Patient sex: M
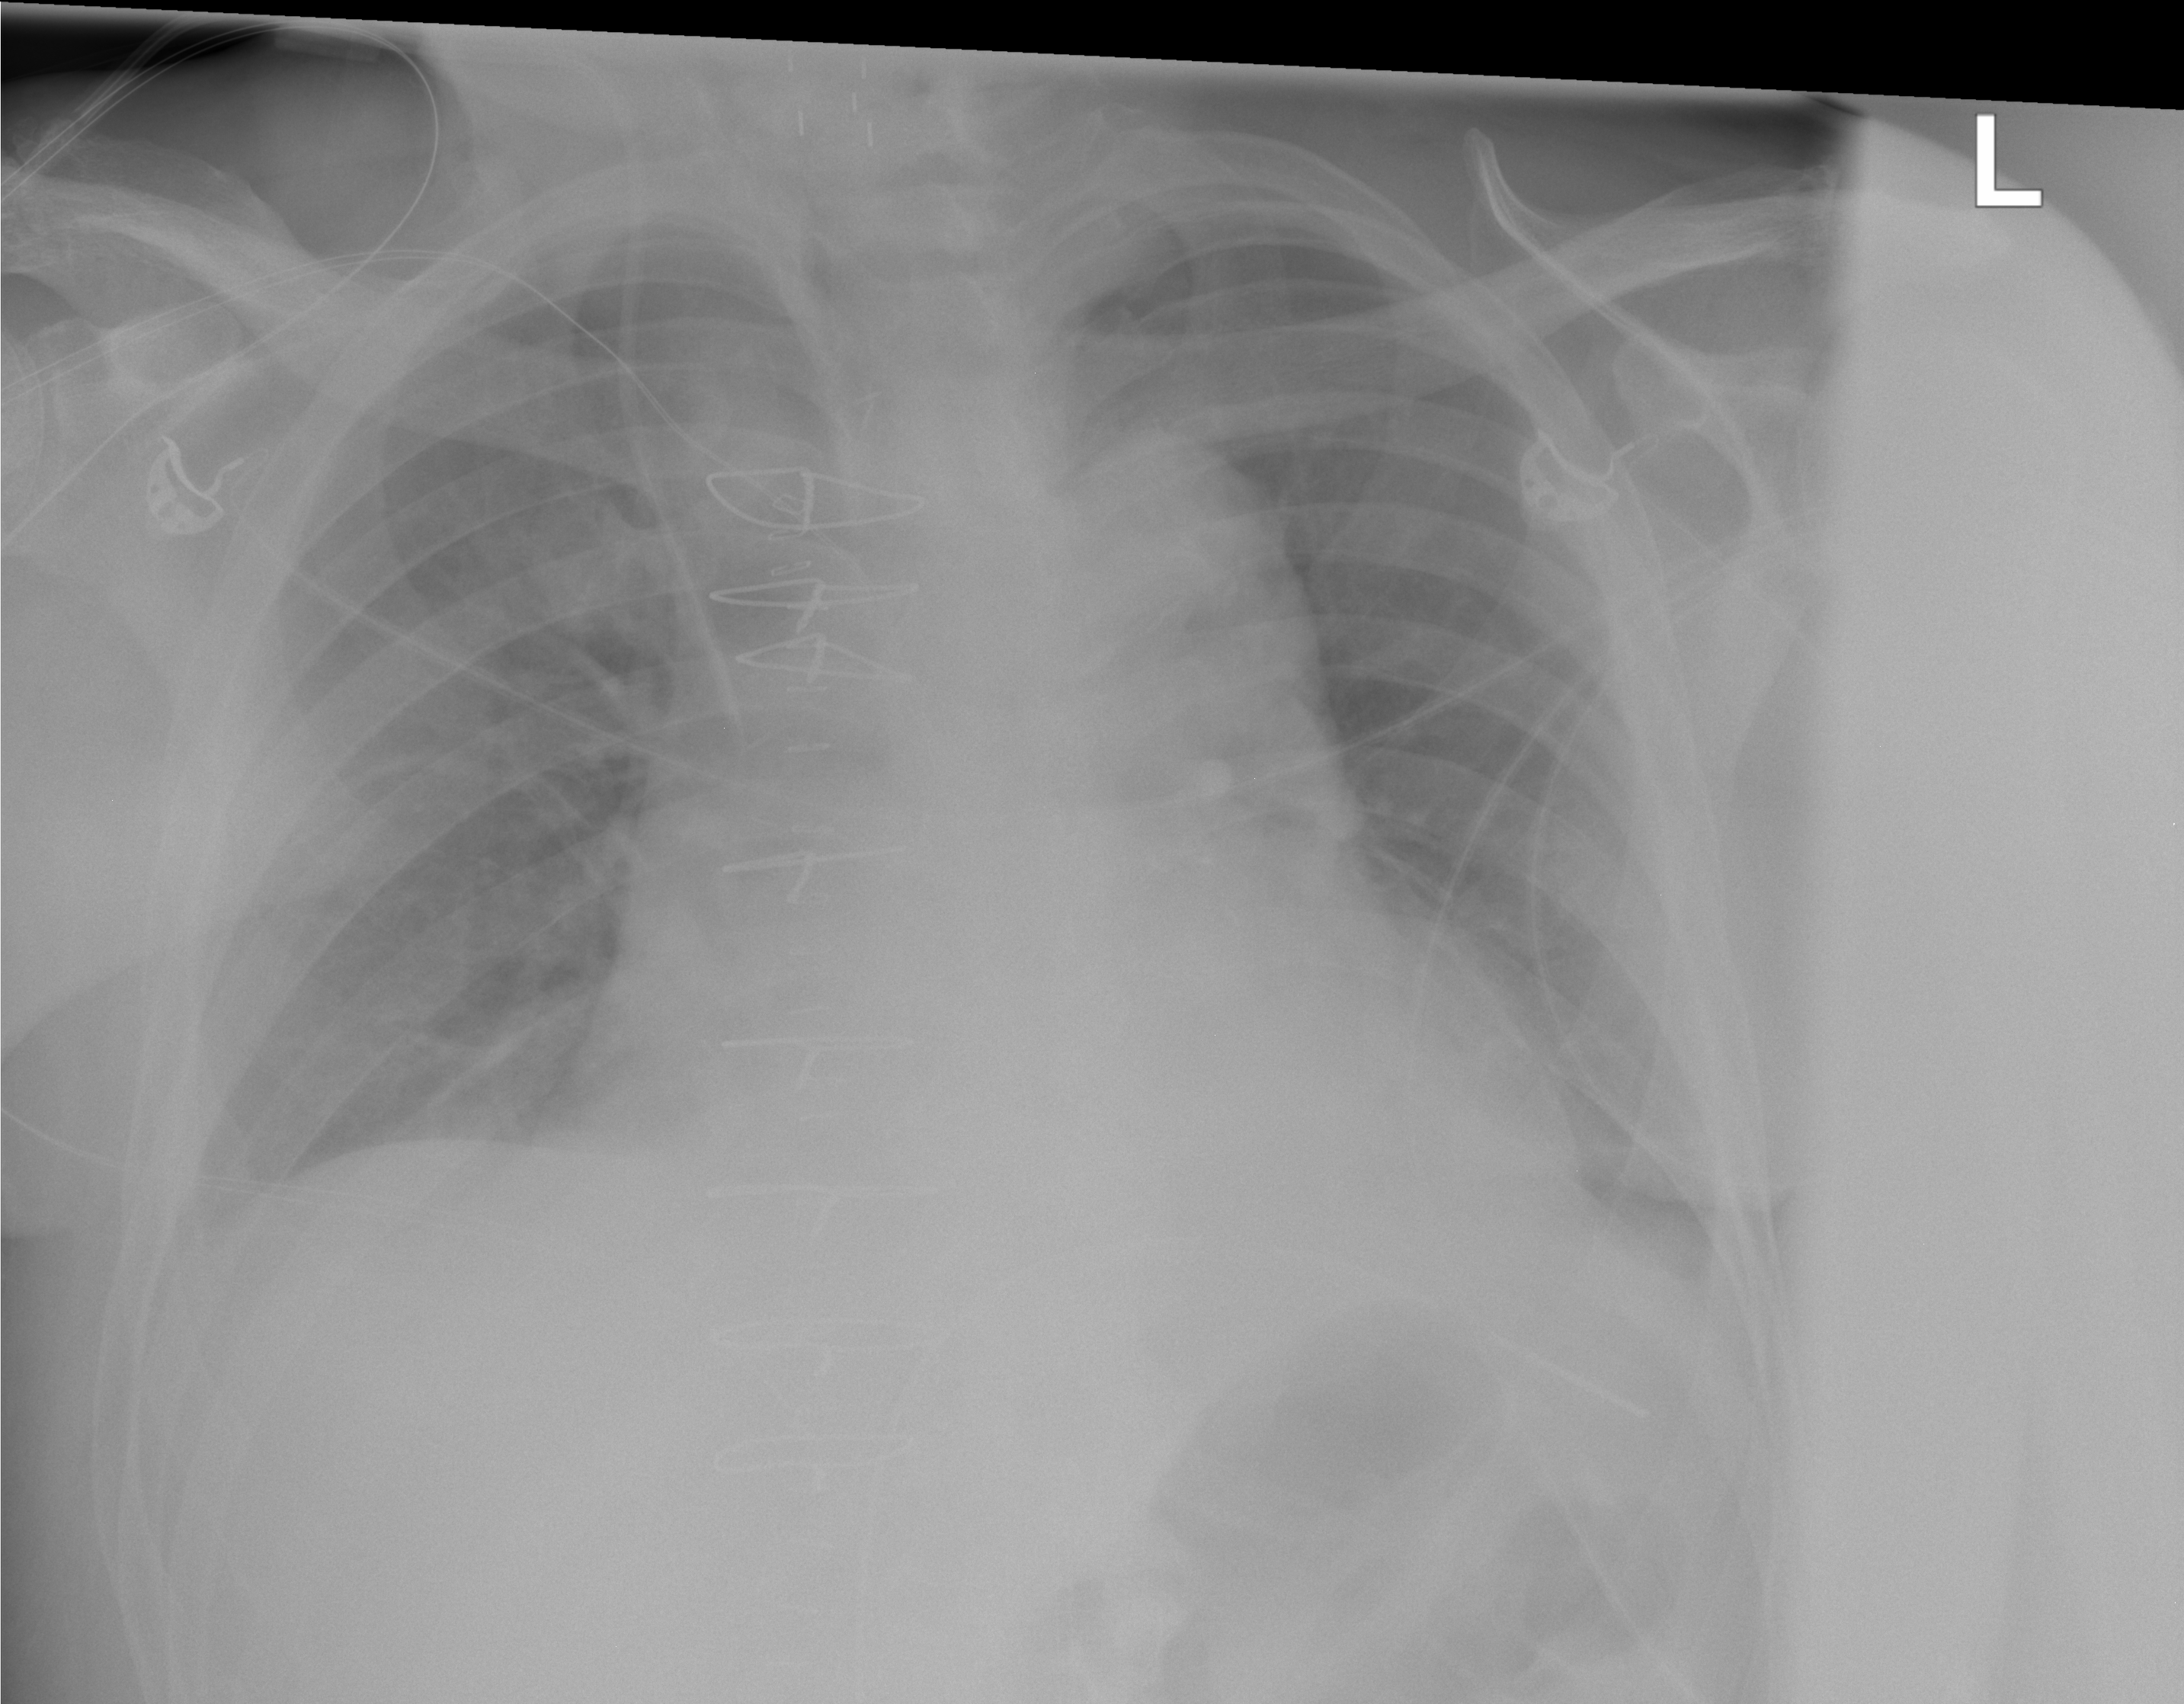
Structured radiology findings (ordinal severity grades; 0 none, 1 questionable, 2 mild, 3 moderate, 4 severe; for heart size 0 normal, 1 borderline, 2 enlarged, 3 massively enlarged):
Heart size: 2
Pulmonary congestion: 0
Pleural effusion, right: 0
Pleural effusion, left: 2
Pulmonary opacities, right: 2
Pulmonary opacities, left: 0
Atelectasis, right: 0
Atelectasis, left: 2